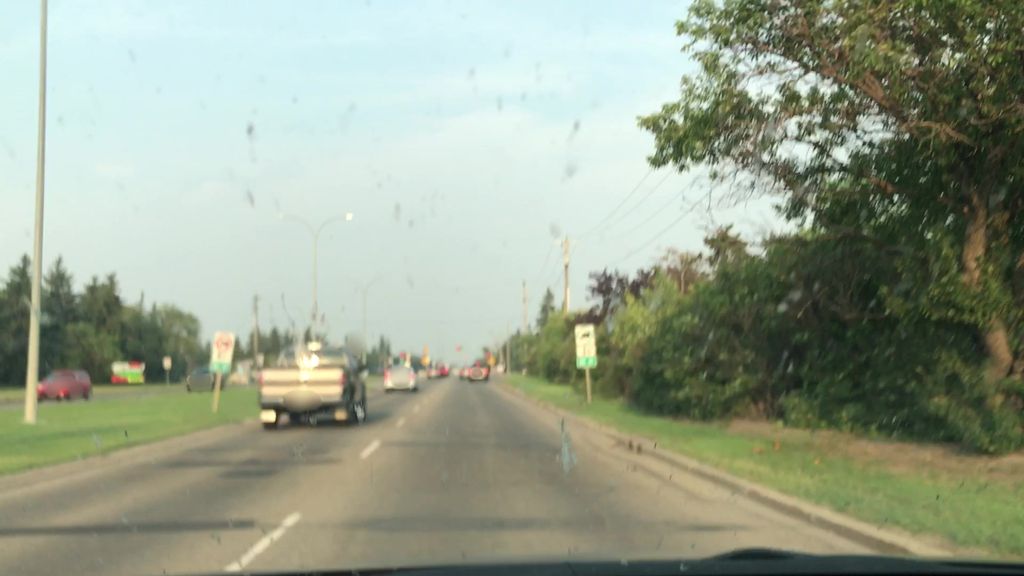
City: edmonton